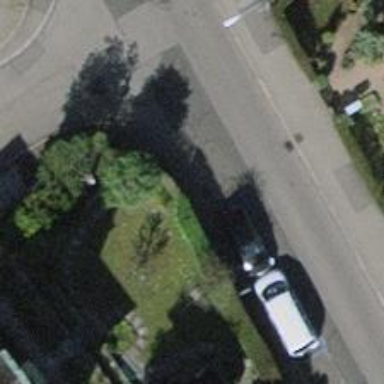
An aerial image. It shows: Asphalt sidewalk along the footway.